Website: macys
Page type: delivery-shipping
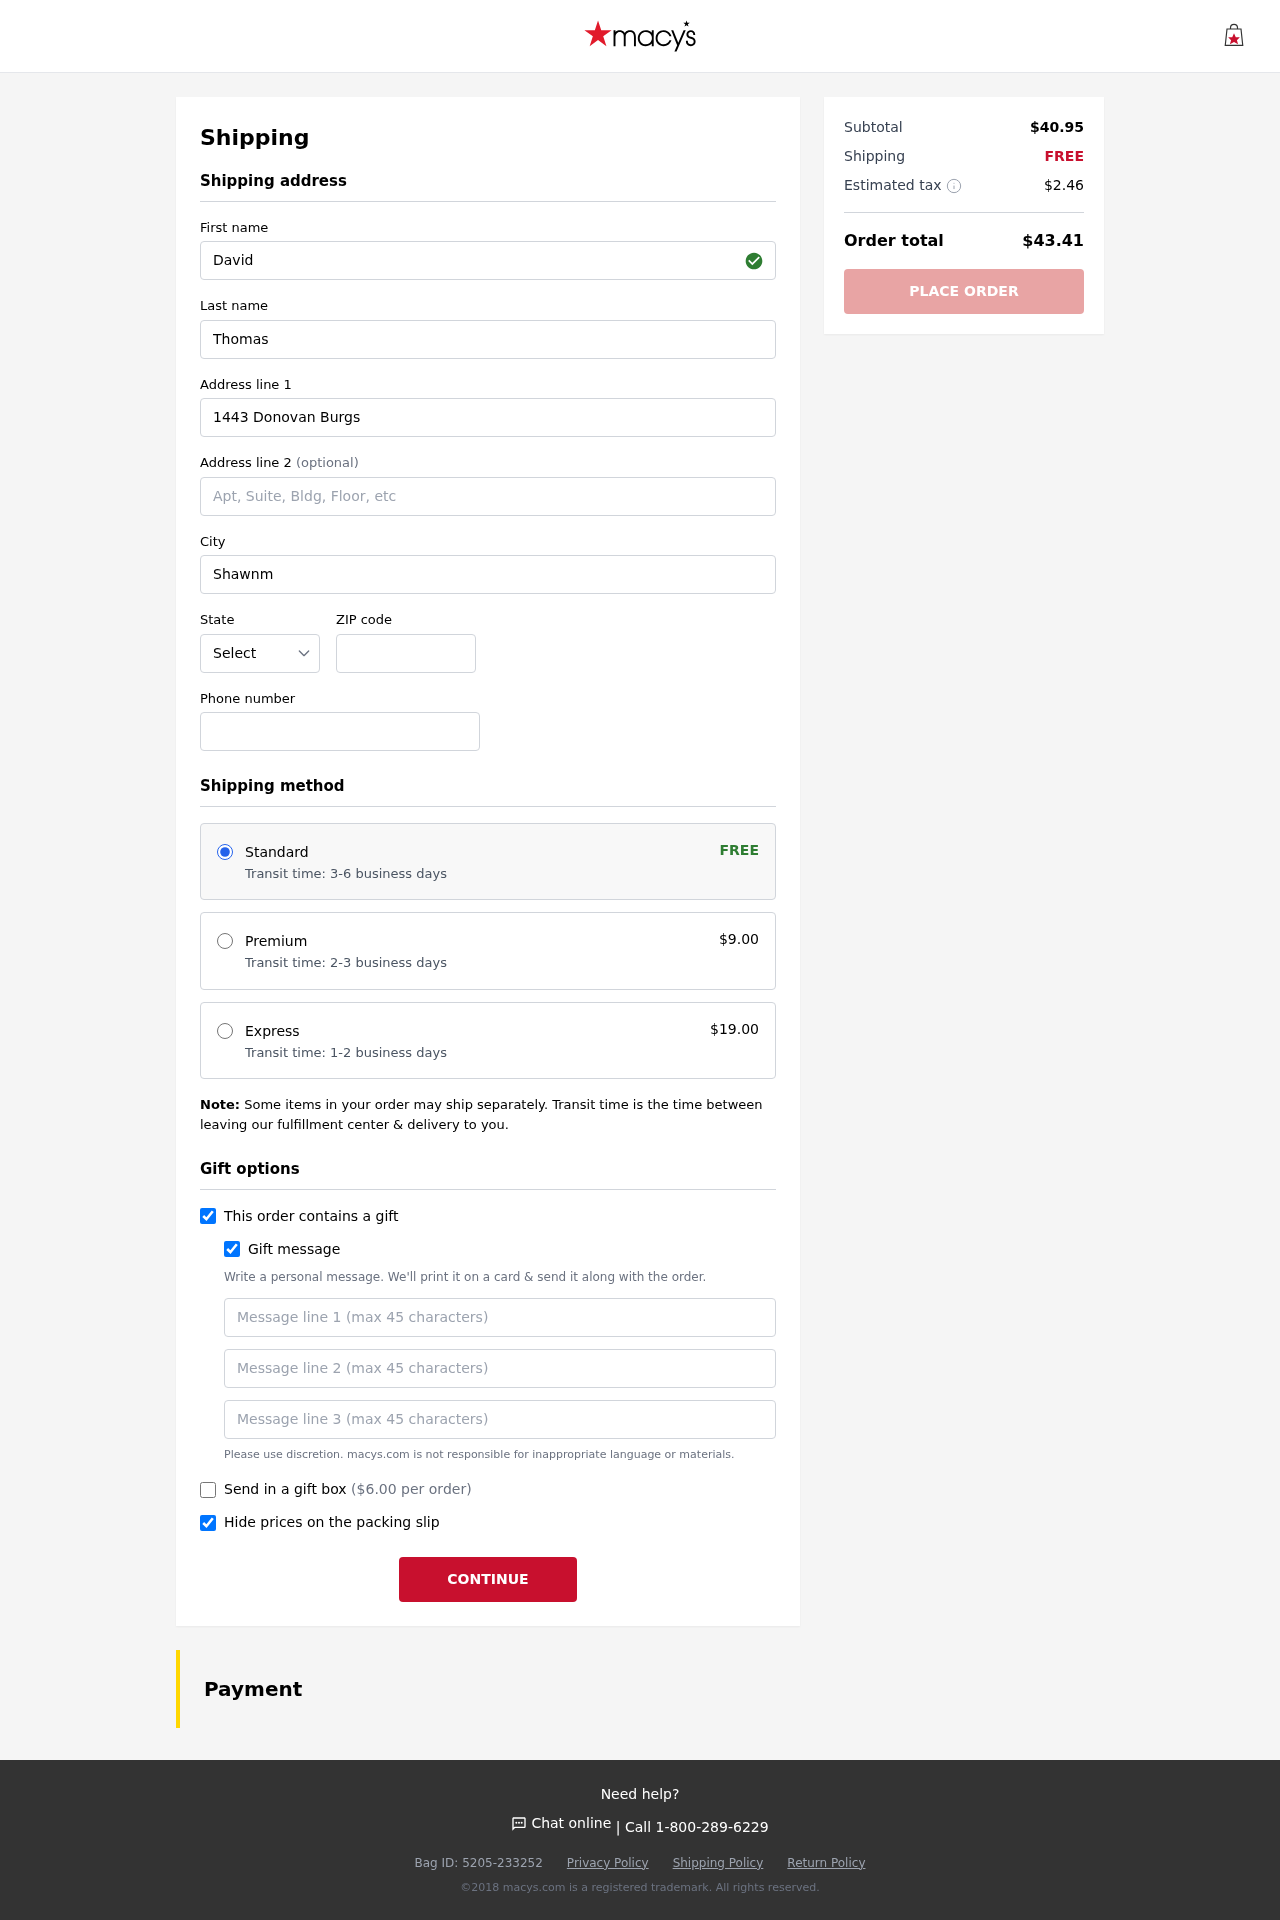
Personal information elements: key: PII_STATE_ABBR
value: NM
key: PII_FIRSTNAME
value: David
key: PII_LASTNAME
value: Thomas
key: PII_STREET
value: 1443 Donovan Burgs
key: PII_CITY
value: Shawnmouth
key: PII_POSTCODE
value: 96776
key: PII_PHONE
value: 8859856720
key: PII_GIFT_MESSAGE
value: Hey Nancy, I saw this beautiful swatch and thought it would be a perfect touch for your space. Just wanted to brighten your day a little! Enjoy!  David
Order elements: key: ORDER_SHIPPING_STANDARD
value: Transit time: 3-6 business days
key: ORDER_SHIPPING_COST
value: FREE
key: ORDER_SHIPPING_PREMIUM
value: Transit time: 2-3 business days
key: ORDER_SHIPPING_PREMIUM_PRICE
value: $9.00
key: ORDER_SHIPPING_EXPRESS
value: Transit time: 1-2 business days
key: ORDER_SHIPPING_EXPRESS_PRICE
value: $19.00
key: ORDER_GIFT_BOX_PRICE
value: ($6.00 per order)
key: ORDER_SUBTOTAL
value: $40.95
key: ORDER_SHIPPING_COST2
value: FREE
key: ORDER_TAX
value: $2.46
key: ORDER_TOTAL
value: $43.41